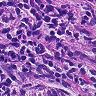
Metastatic tissue present: yes